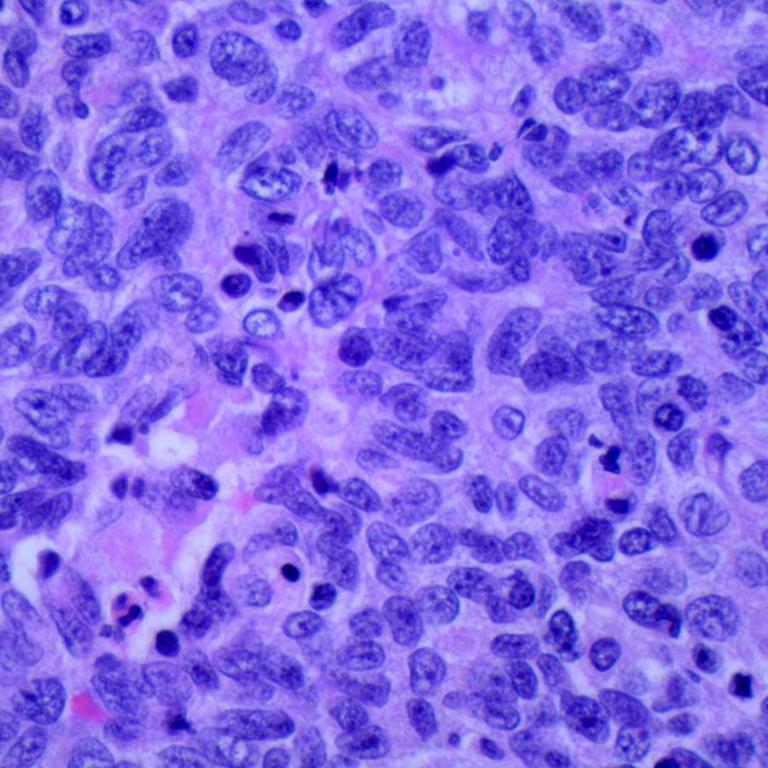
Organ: lung
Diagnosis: squamous carcinomas